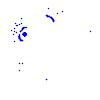
Particle: electron